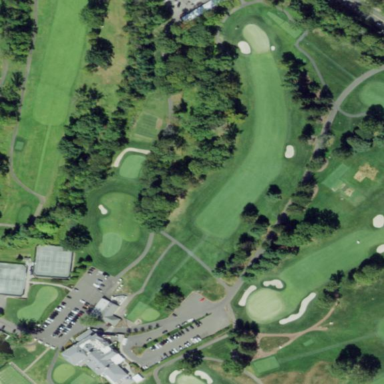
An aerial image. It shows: Rough grassy area used for golf.